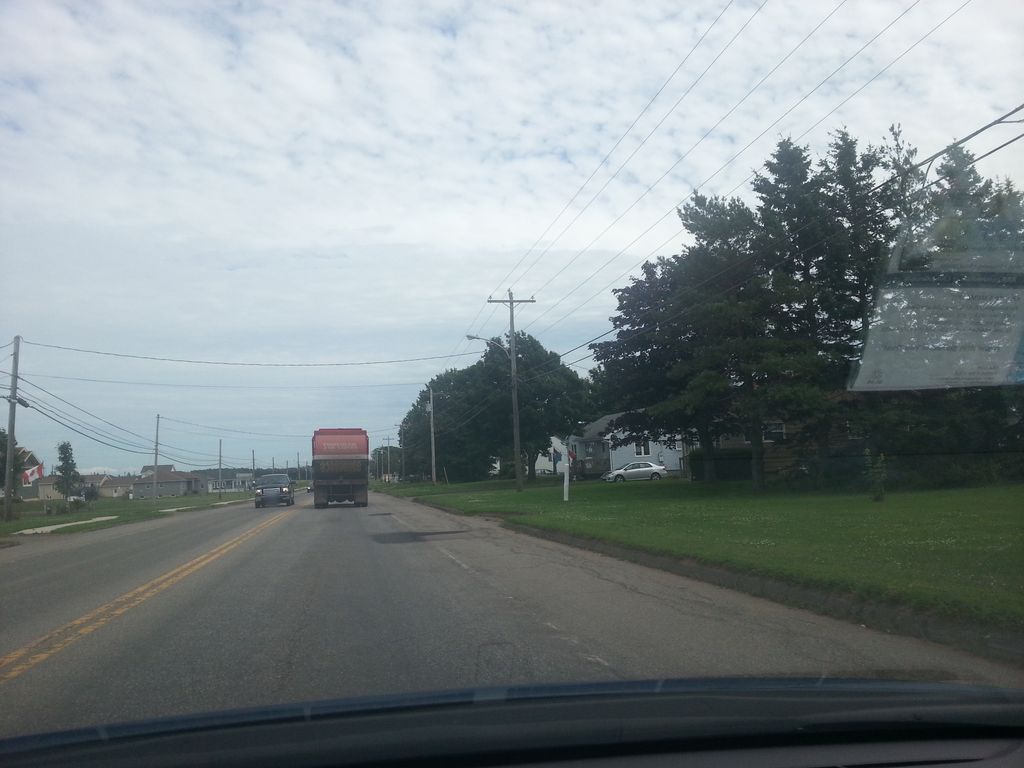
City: charlottetown